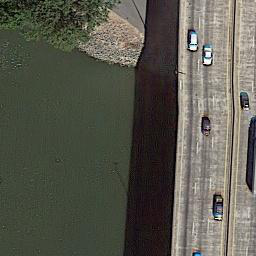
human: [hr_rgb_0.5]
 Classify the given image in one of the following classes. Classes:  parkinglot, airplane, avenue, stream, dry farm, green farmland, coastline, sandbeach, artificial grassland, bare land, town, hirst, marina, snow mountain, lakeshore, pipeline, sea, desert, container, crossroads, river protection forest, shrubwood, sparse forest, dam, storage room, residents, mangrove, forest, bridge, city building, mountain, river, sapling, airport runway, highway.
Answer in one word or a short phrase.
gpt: bridge